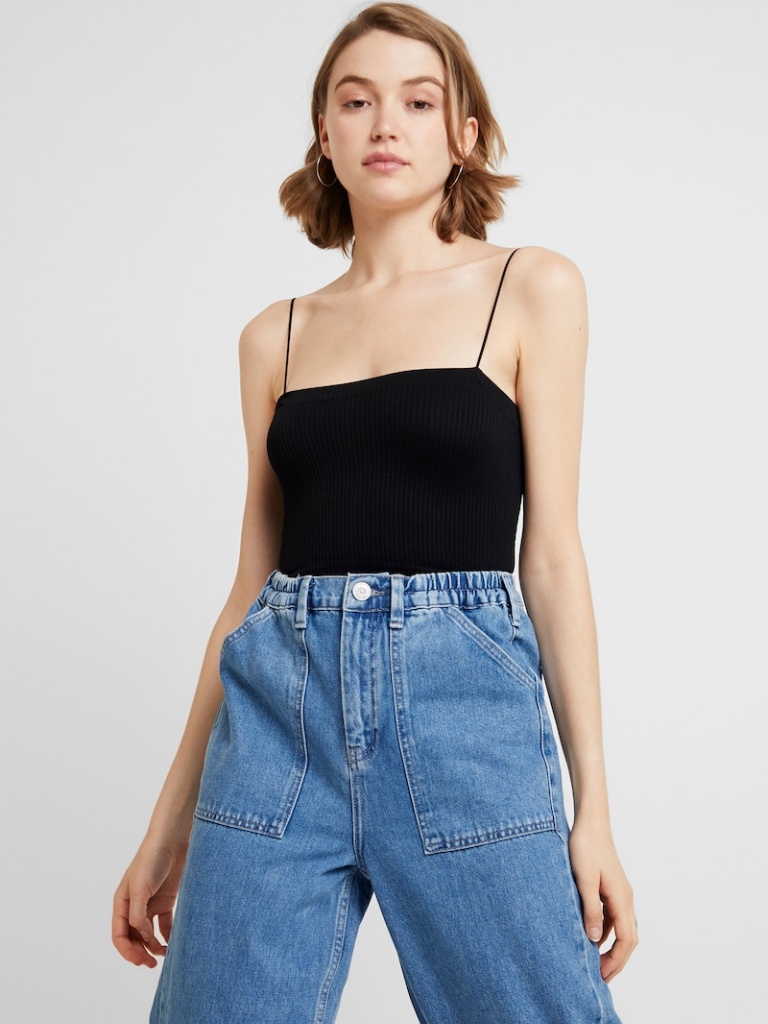
knit tight sleeveless cropped length Fully Tucked in straight camisole